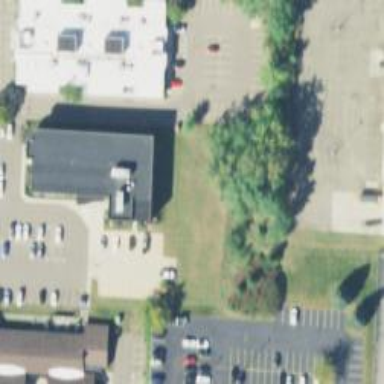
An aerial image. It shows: Healthcare clinic.